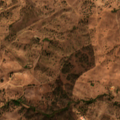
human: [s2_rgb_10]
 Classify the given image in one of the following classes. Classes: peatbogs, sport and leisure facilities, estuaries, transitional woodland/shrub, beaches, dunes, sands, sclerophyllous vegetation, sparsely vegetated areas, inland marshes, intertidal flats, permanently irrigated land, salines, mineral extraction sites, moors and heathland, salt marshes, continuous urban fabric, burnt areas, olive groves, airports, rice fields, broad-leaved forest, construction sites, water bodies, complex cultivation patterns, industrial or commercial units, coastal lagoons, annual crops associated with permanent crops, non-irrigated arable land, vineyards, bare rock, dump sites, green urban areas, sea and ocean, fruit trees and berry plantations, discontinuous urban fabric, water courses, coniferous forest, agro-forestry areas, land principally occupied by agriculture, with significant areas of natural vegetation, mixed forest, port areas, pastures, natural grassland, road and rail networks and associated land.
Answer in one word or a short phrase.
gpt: agro-forestry areas, transitional woodland/shrub